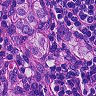
Metastatic tissue present: yes